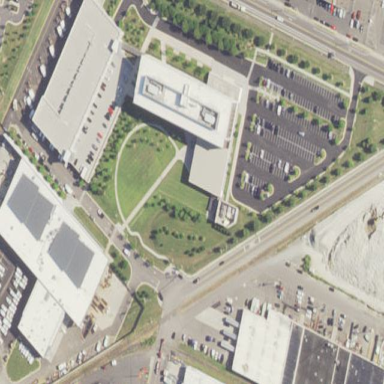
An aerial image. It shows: Office building.